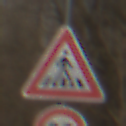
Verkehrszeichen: FussgaengerueberwegLinks
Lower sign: Geschwindigkeit80
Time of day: MorningAfternoon
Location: Outdoor (Nature)
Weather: Clear
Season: Winter
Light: Natural